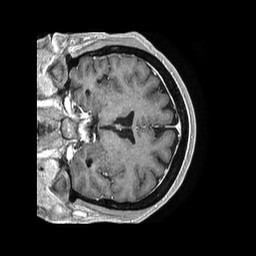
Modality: T1w
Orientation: coronal
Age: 52
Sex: female
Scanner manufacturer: philips
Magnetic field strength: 1.5 T
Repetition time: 0.007833 s
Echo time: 0.003657 s